На гладкой горизонтальной поверхности стола лежит доска массой $M=1~кг$ и длиной $L=1~м$, прикрепленная легкой пружиной жесткости $k=100~Н/кг$ к вертикальной неподвижной стене. В начальный момент пружина не деформирована. На краю доски лежит небольшой кубик массой $m=0.1~кг$. Кубику сообщают начальную скорость $v_{0}=1~м/с$ (см. рисунок).
При каком коэффициенте трения $\mu$ кубика о поверхность доски количество тепла, выделившееся в системе, будет максимальным? Найдите это количество тепла. Трением доски о поверхность пренебречь. Считайте, что кубик движется все время в одном направлении (относительно стола).
Проверьте, удовлетворяют ли условия задачи этому предположению для всех полученных решений.
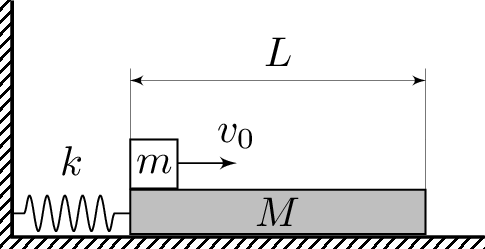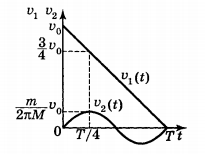
При каком коэффициенте трения $\mu$ кубика о поверхность доски количество тепла, выделившееся в системе, будет максимальным?
Решение: Выделившееся количество теплоты не может превышать начальную кинетическую энергию кубика. В случае, если в некоторый момент останавливают кубик и доску, а пружина оказывается недеформированной, то дальнейшие движения в системе невозможны, и выделившееся количество теплоты будет максимально и равно $$ Q_{\max }=\frac{m v_{0}^{2}}{2} \simeq 0.05~Дж. $$ Описанная выше ситуация реализуется при определенном значении (или значениях!) коэффициента трения $\mu$. Рассмотрим систему, когда кубик движется относительно доски. Запишем уравнения второго закона Ньютона для кубика и доски: $$ \begin{gathered} m a_{1}=-\mu m g. &\quad (1) \\ M a_{2}=\mu m g-k x, &\quad (2) \end{gathered} $$ где $a_{1}$ и $a_{2}$ — ускорения кубика и доски соответственно, а $x$ — деформация пружины в произвольный момент времени $t$. Из уравнений $(1)$ и $(2)$ при заданных начальных условиях вытекают законы движения кубика и доски: $$ \begin{gathered} v_{1}(t)=v_{0}-\mu g t, x_{1}(t)=v_{0} t-\frac{\mu g t^{2}}{2}, &\quad (3) \\ v_{2}(t)=\frac{\mu m g}{\sqrt{k M}} \sin \left(\sqrt{\frac{k}{M}} t\right), x_{2}(t)=\frac{\mu m g}{k}\left[1-\cos \left(\sqrt{\frac{k}{M} t}\right)\right]. &\quad (4) \end{gathered} $$ Из анализа уравнений $(3)$ и $(4)$ следует, что доска останавливается, а пружина приходит в недеформированное состояние в моменты $t_{2 n}=2 \pi \sqrt{\frac{k}{M}}$, где $n$ — натуральное число $(n=1,2,3, \ldots)$. Остановка кубика (относительно стола) произойдет в момент $t_{1}=\frac{v_{0}}{\mu g}$. Система придет в состояние покоя при условии, когда $t_{1}=t_{2 n}$, а $x_{1}(t_{1})При этом $\mu \geq \frac{v_{0}^{2}}{2 g L} \approx 0.051$. Таким образом, в системе выделяется максимальное количество теплоты $Q_{\max }=\frac{m v_{0}^{2}}{2} \approx 0.05~Дж$ при трех значениях коэффициента трения: $\mu_{1} \approx 0.16$, $\mu_{2} \approx 0.08$, $\mu_{3} \approx 0.053$. Эту часть решения можно получить из простых соображений. Доска останавливается, а пружина оказывается в недеформированном состоянии через целое число периодов колебаний $$ t_{2 n}=n T=2 \pi n \sqrt{\frac{M}{k}}. $$ Кубик, движущийся в одном направлении равнозамедленно останавливается в момент $t_{1}=\frac{v_{0}}{\mu g}$. Приравнивая эти значения времени, получаем приведенный выше результат. Значения целого числа $n$ определяются из условия, что кубик не соскальзывает с доски; отсюда получим три возможных значения $\mu$ $(\mu_{1}, \mu_{2}$ и $\mu_{3})$.
Ответ: $$ \mu_{1} \approx 0.16, \\ \mu_{2} \approx 0.08, \\ \mu_{3} \approx 0.053. $$

Проверьте, удовлетворяют ли условия задачи этому предположению для всех полученных решений.
Решение: Для окончательного решения задачи осталось проверить справедливость предположение о том, что кубик все время движется в одном направлении. Это условие означает, что скорость кубика в любой момент больше скорости доски. Покажем это для случая $n=1$. Изобразим скорости кубика $v_{1}(t)$ и доски $v_{2}(t)$ на графике (см. рисунок).  Они не должны пересекаться на интервале $(0 ; T)$. Это условие можно записать (приблизительно) в виде $$ \frac{3}{4} v_{0}>\frac{\mu_{1} m g}{\sqrt{k M}}=\frac{m}{2 \pi M} v_{0}. $$ При подстановке заданных числовых значений можно убедиться, что это неравенство выполняется с большим запасом. Аналогично можно рассмотреть случаи $n=2$ и $n=3$.
Ответ: $$ \frac{3}{4} v_{0}>\frac{\mu_{1} m g}{\sqrt{k M}}=\frac{m}{2 \pi M} v_{0}. $$ При подстановке заданных числовых значений можно убедиться, что это неравенство выполняется с большим запасом.
Темы:
T, Механика, Динамика, Трение скольжения, Оптимизация, Всероссийские, Теплота, Пружина, Сухое трение, Трение